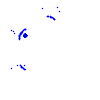
Particle: kaon